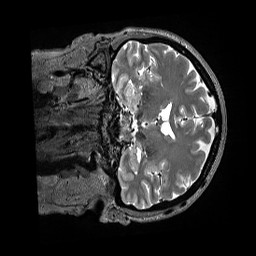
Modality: T2w
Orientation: coronal
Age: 57
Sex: female
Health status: ill
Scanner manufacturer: siemens
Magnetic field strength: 3 T
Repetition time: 3.2 s
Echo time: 0.564 s